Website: walmart
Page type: payment
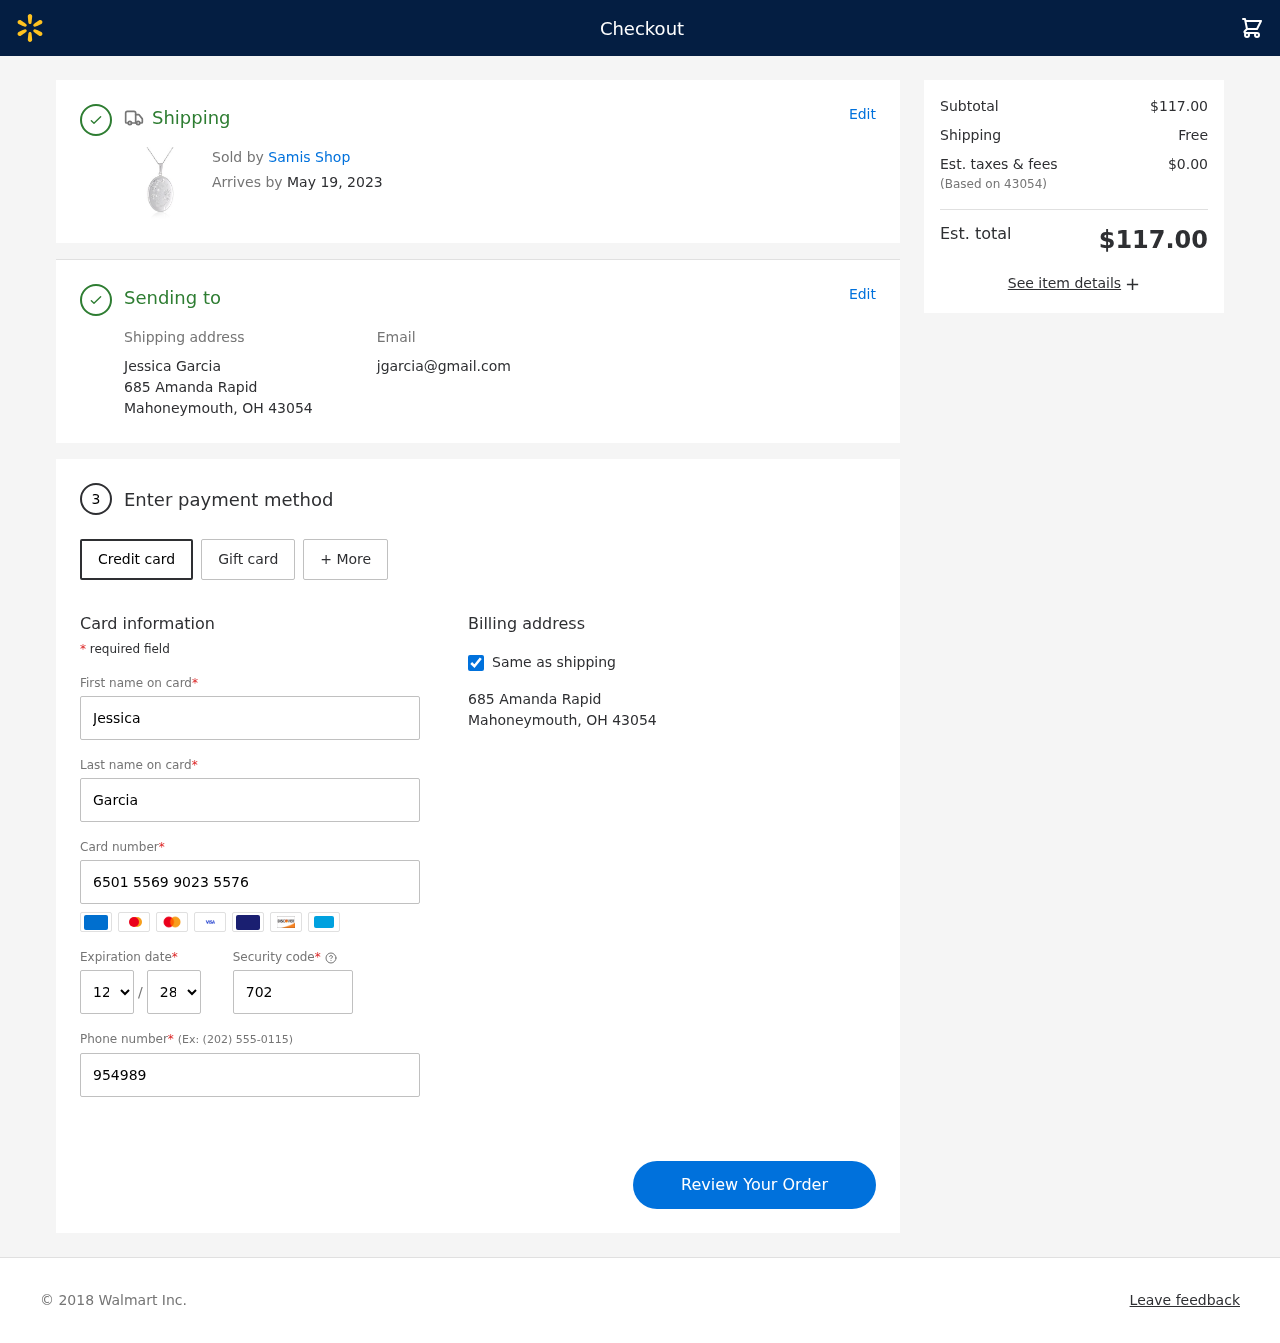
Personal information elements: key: PII_CARD_CVV
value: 702
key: PII_CARD_EXPIRY_MONTH
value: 12
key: PII_CARD_EXPIRY_YEAR
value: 28
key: PII_CARD_NUMBER
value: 6501 5569 9023 5576
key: PII_CITY_STATE_ZIP
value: Mahoneymouth, OH 43054
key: PII_EMAIL
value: jgarcia@gmail.com
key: PII_FIRSTNAME
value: Jessica
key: PII_FULLNAME
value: Jessica Garcia
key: PII_LASTNAME
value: Garcia
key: PII_PHONE
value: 9549899529
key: PII_POSTCODE
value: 43054
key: PII_STREET
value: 685 Amanda Rapid
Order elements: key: ORDER_DELIVERY_DATE
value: May 19, 2023
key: ORDER_SUBTOTAL
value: $117.00
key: ORDER_SHIPPING_COST
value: Free
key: ORDER_TAX
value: $0.00
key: ORDER_TOTAL
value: $117.00